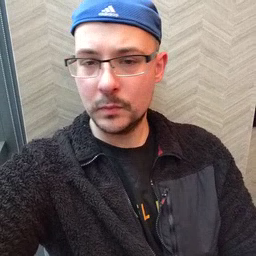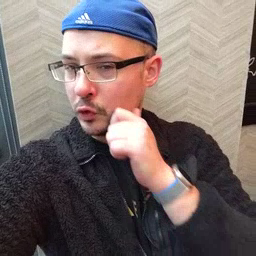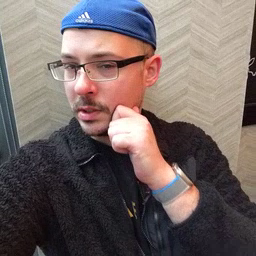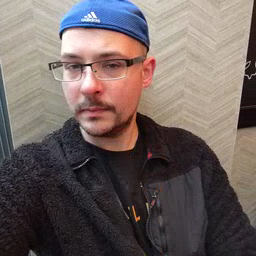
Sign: cheek